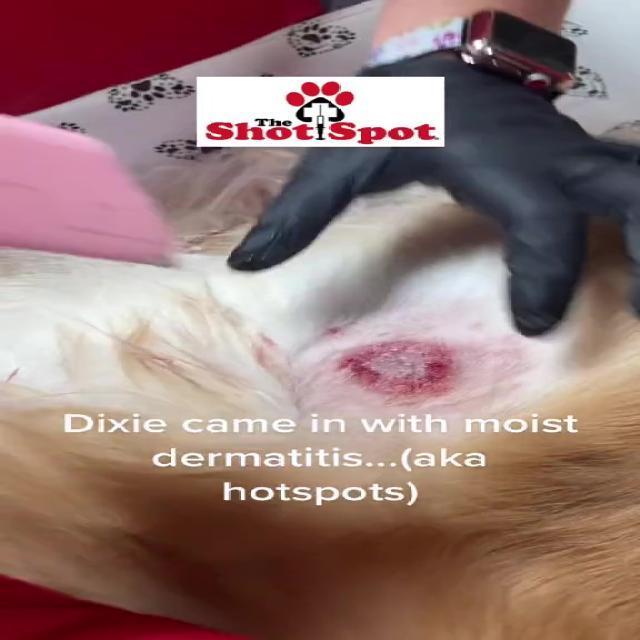
Canine dermatitis — inflammation of the skin presenting with erythema, pruritus, papules, and excoriation. May be allergic, contact, or atopic in origin.